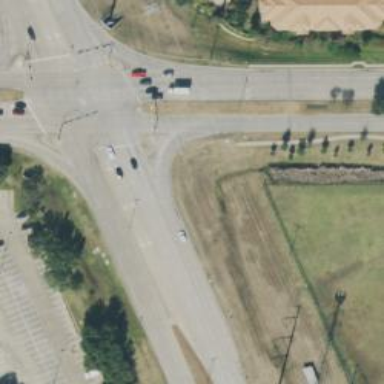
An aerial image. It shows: Secondary link road.